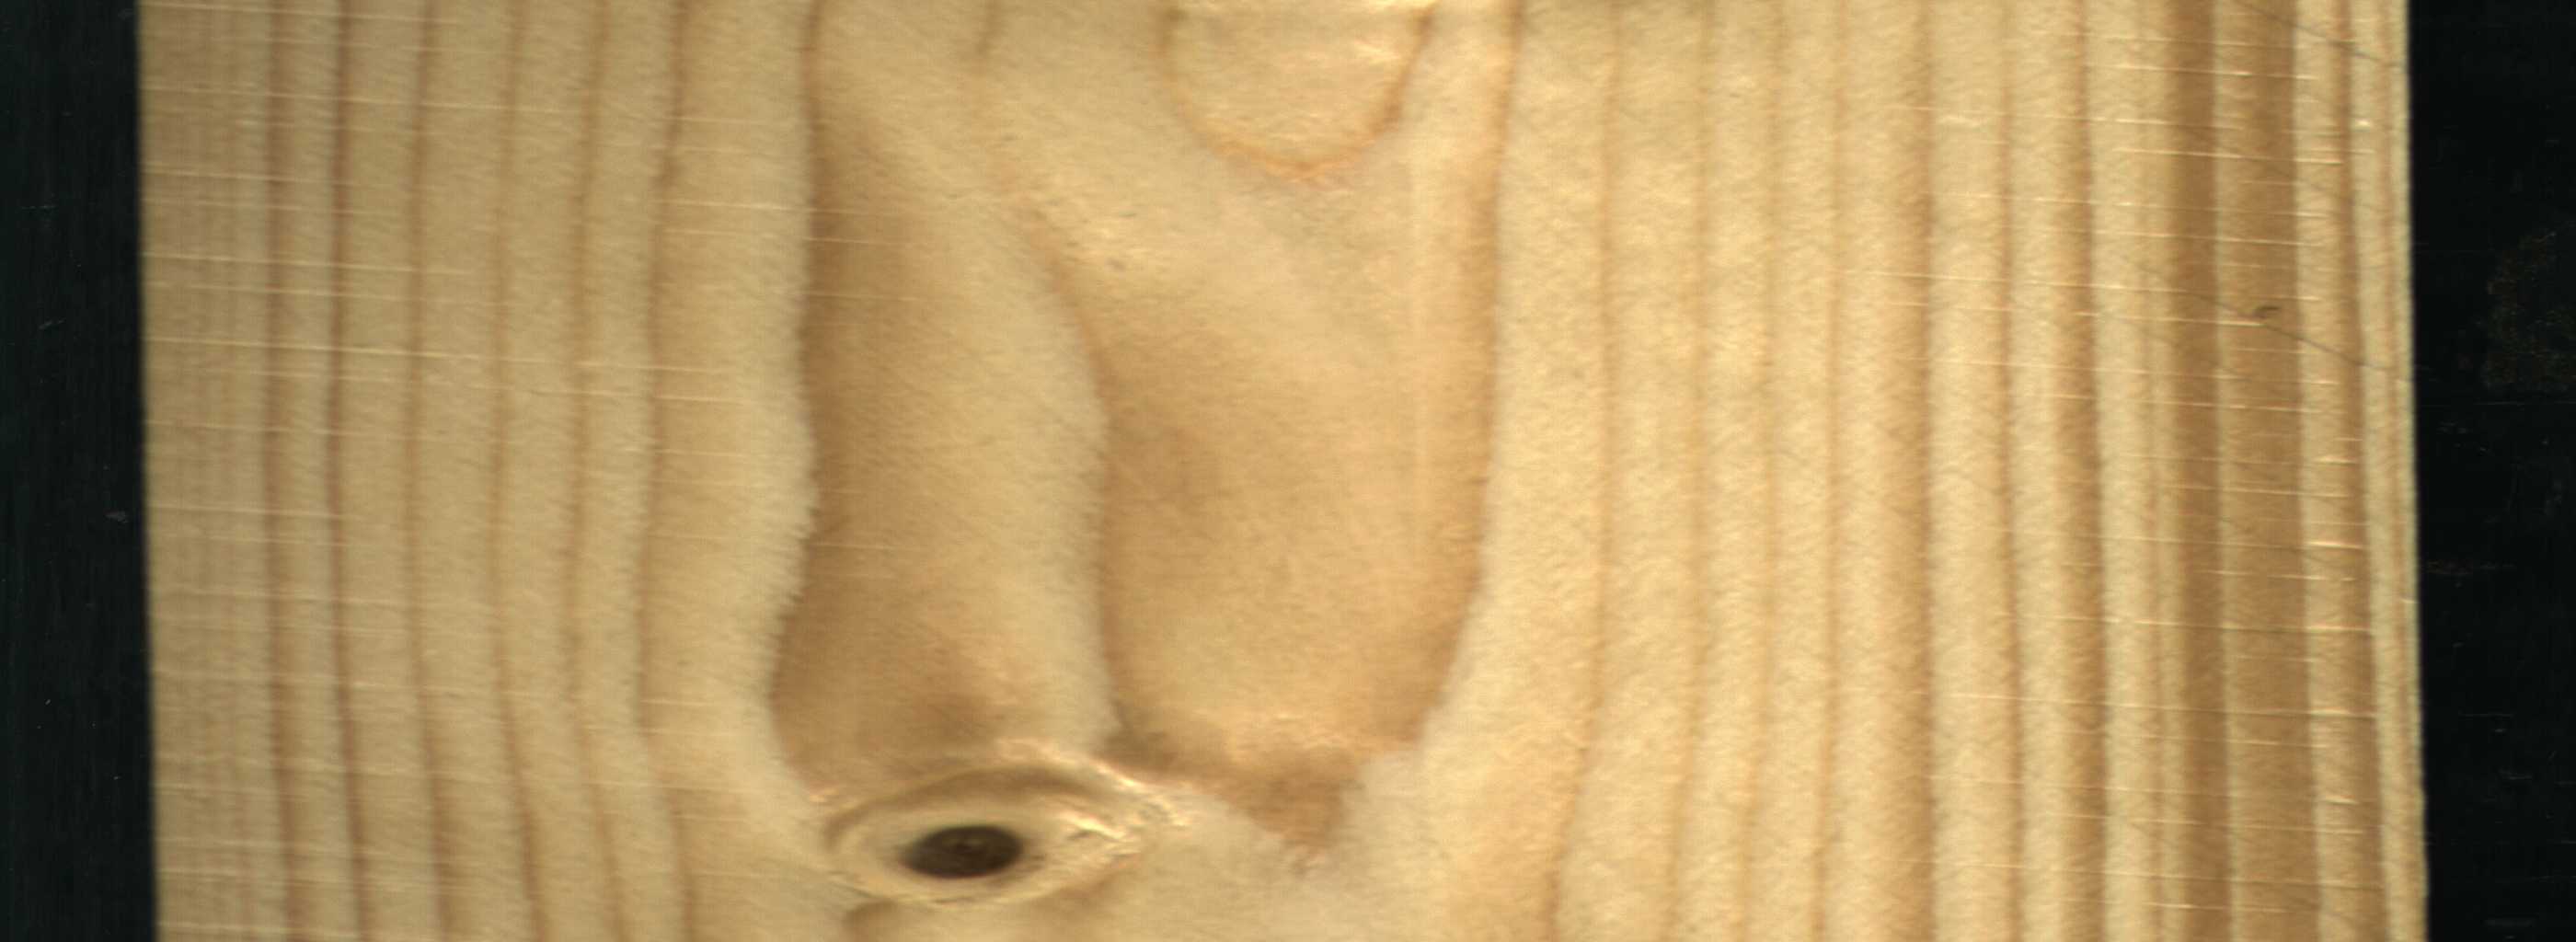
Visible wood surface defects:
Dead_Knot